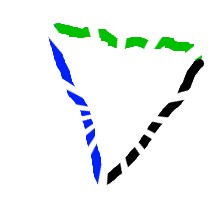
Shape: triangle